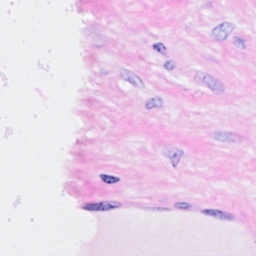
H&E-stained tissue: Breast